Aerial crown-view tile of a tropical tree (Barro Colorado Island, Panama), acquired 20240813:
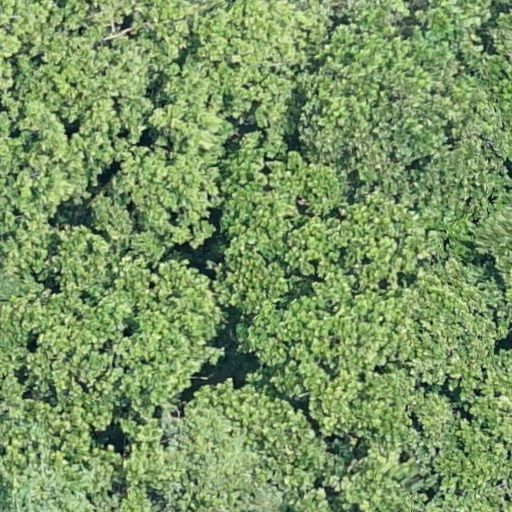
Species: Anacardium excelsum
GBIF accepted scientific name: Anacardium excelsum
Crown area: 831.358 m²